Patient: sex F, age 68
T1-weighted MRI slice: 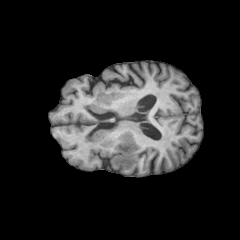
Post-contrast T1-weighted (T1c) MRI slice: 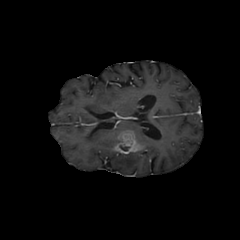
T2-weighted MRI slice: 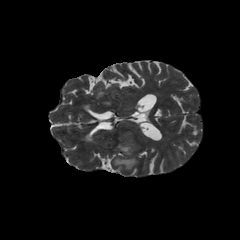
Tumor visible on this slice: yes
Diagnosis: Glioblastoma, IDH-wildtype
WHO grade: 4